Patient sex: F
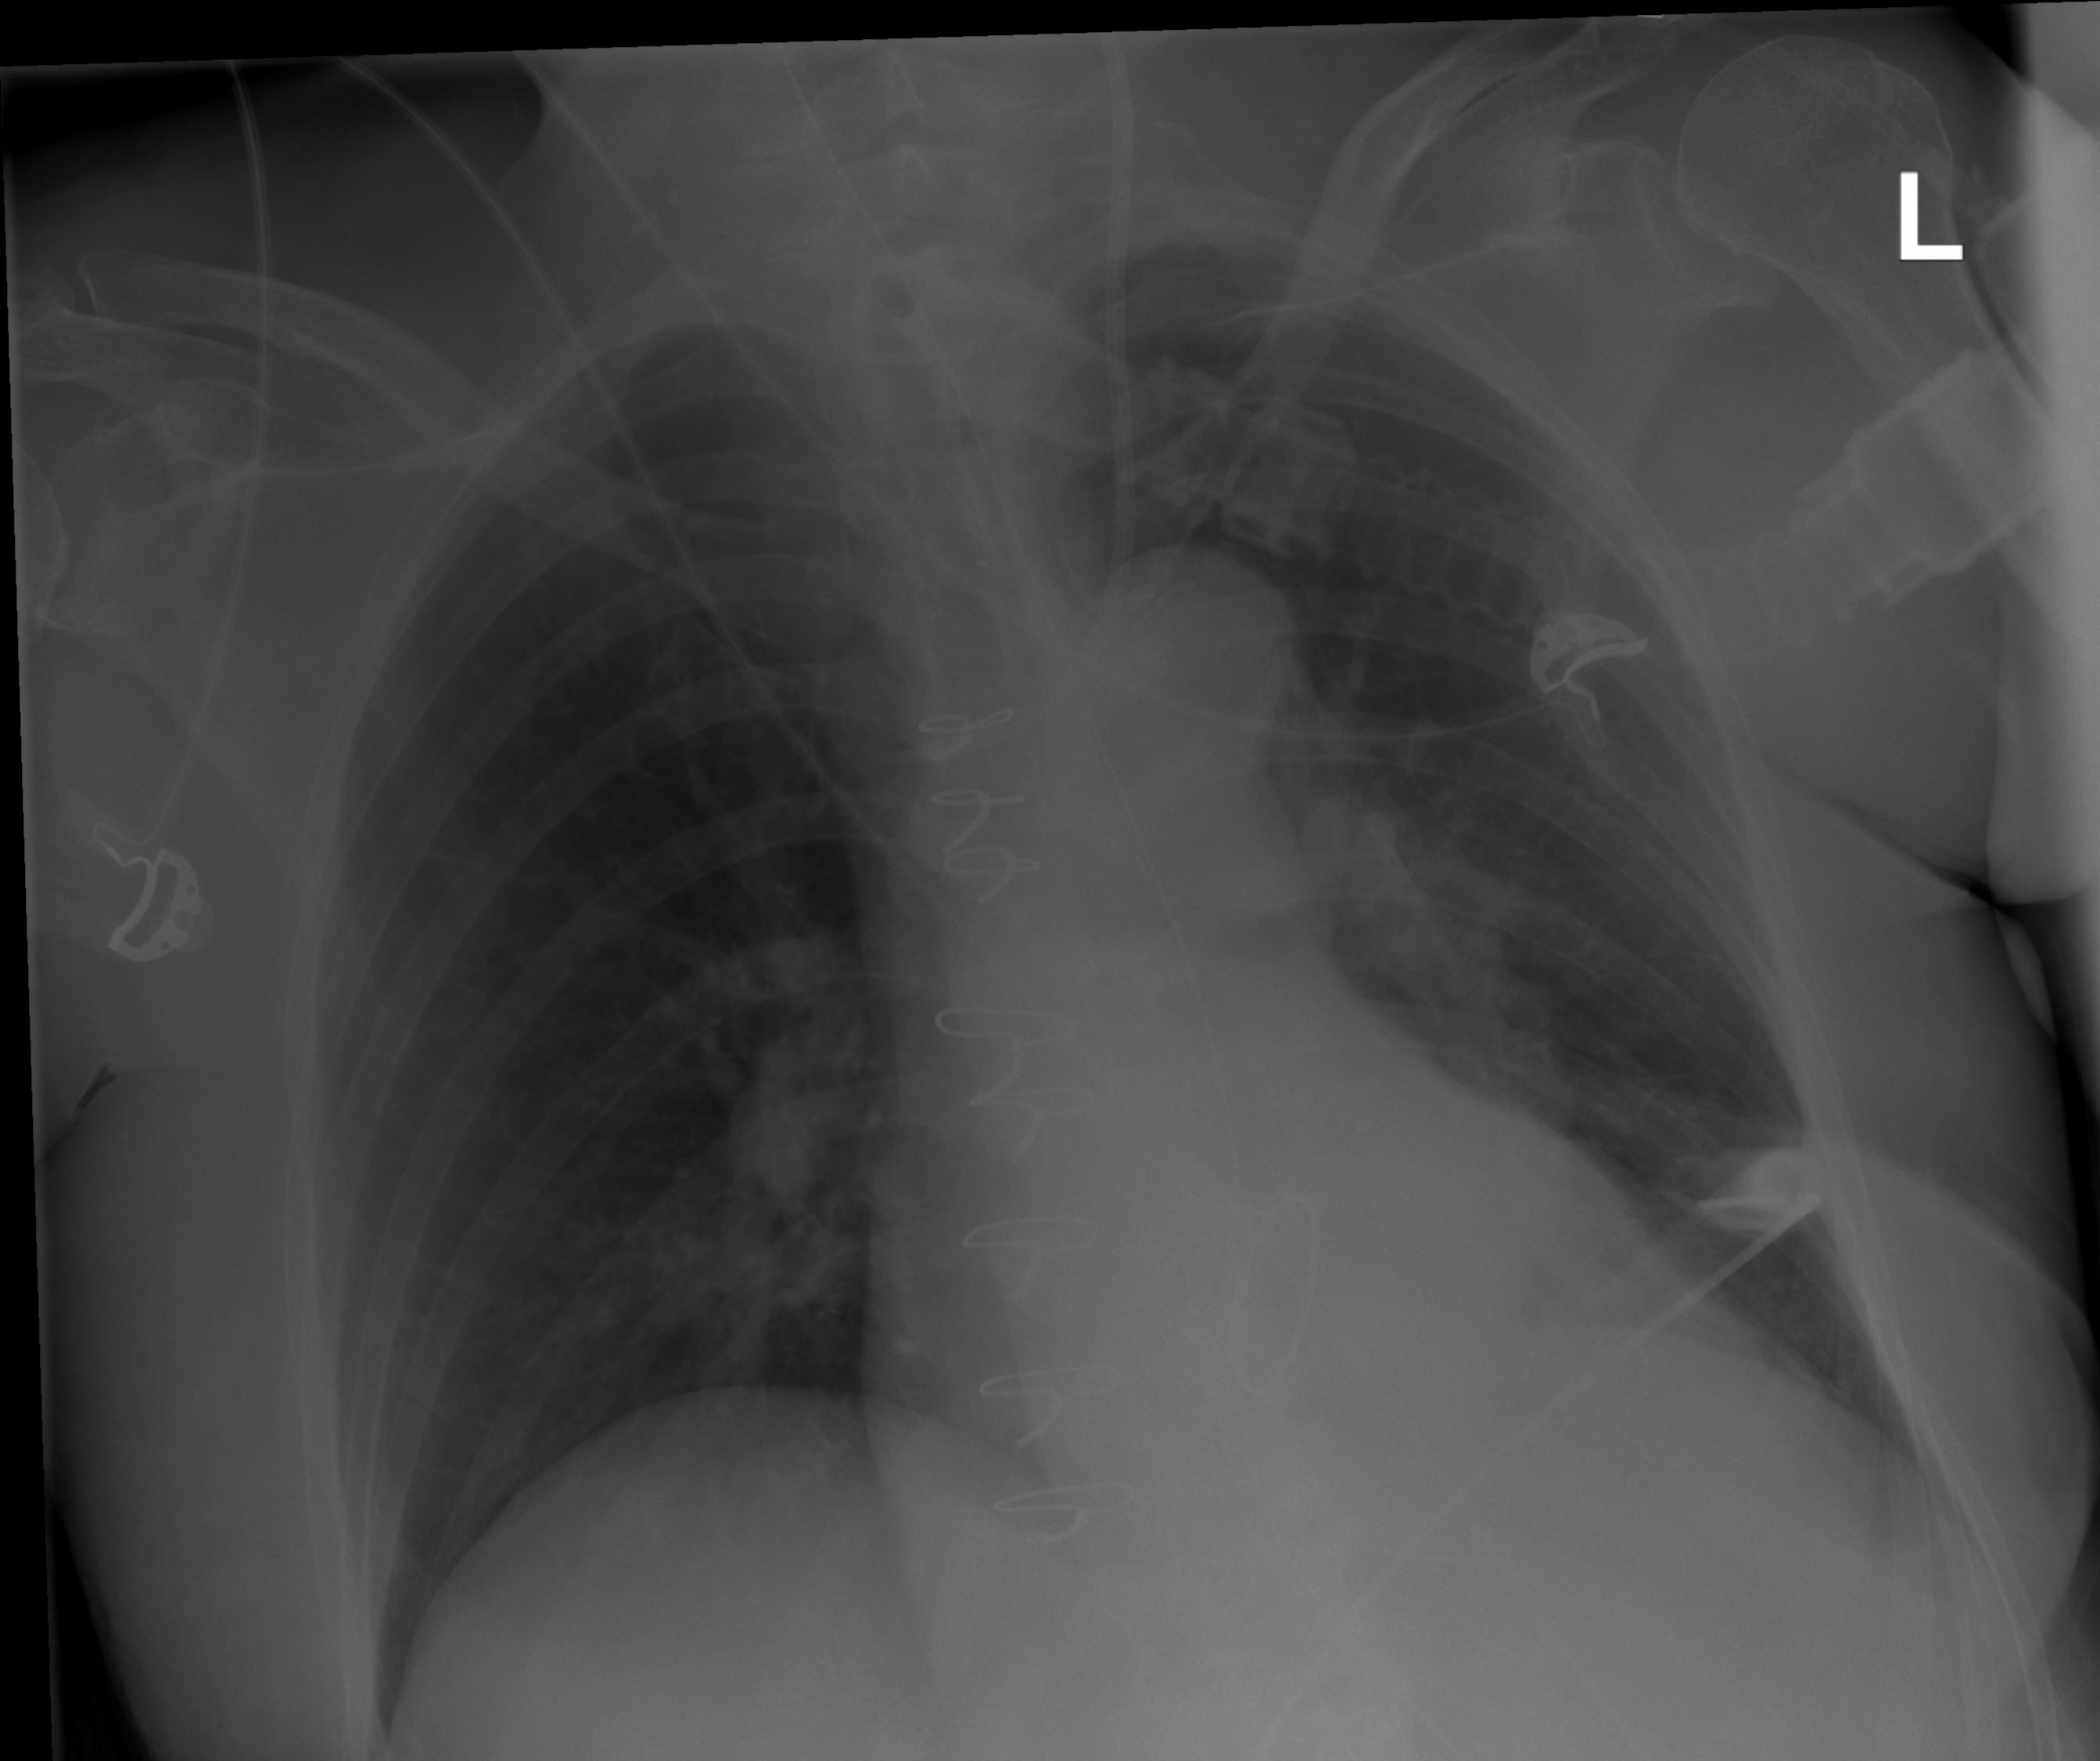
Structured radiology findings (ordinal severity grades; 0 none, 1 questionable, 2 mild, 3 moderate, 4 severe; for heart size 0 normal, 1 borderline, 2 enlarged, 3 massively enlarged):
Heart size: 2
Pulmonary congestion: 1
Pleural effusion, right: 0
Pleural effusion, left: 0
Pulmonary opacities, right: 0
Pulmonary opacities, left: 0
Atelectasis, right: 2
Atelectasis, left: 2